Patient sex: M
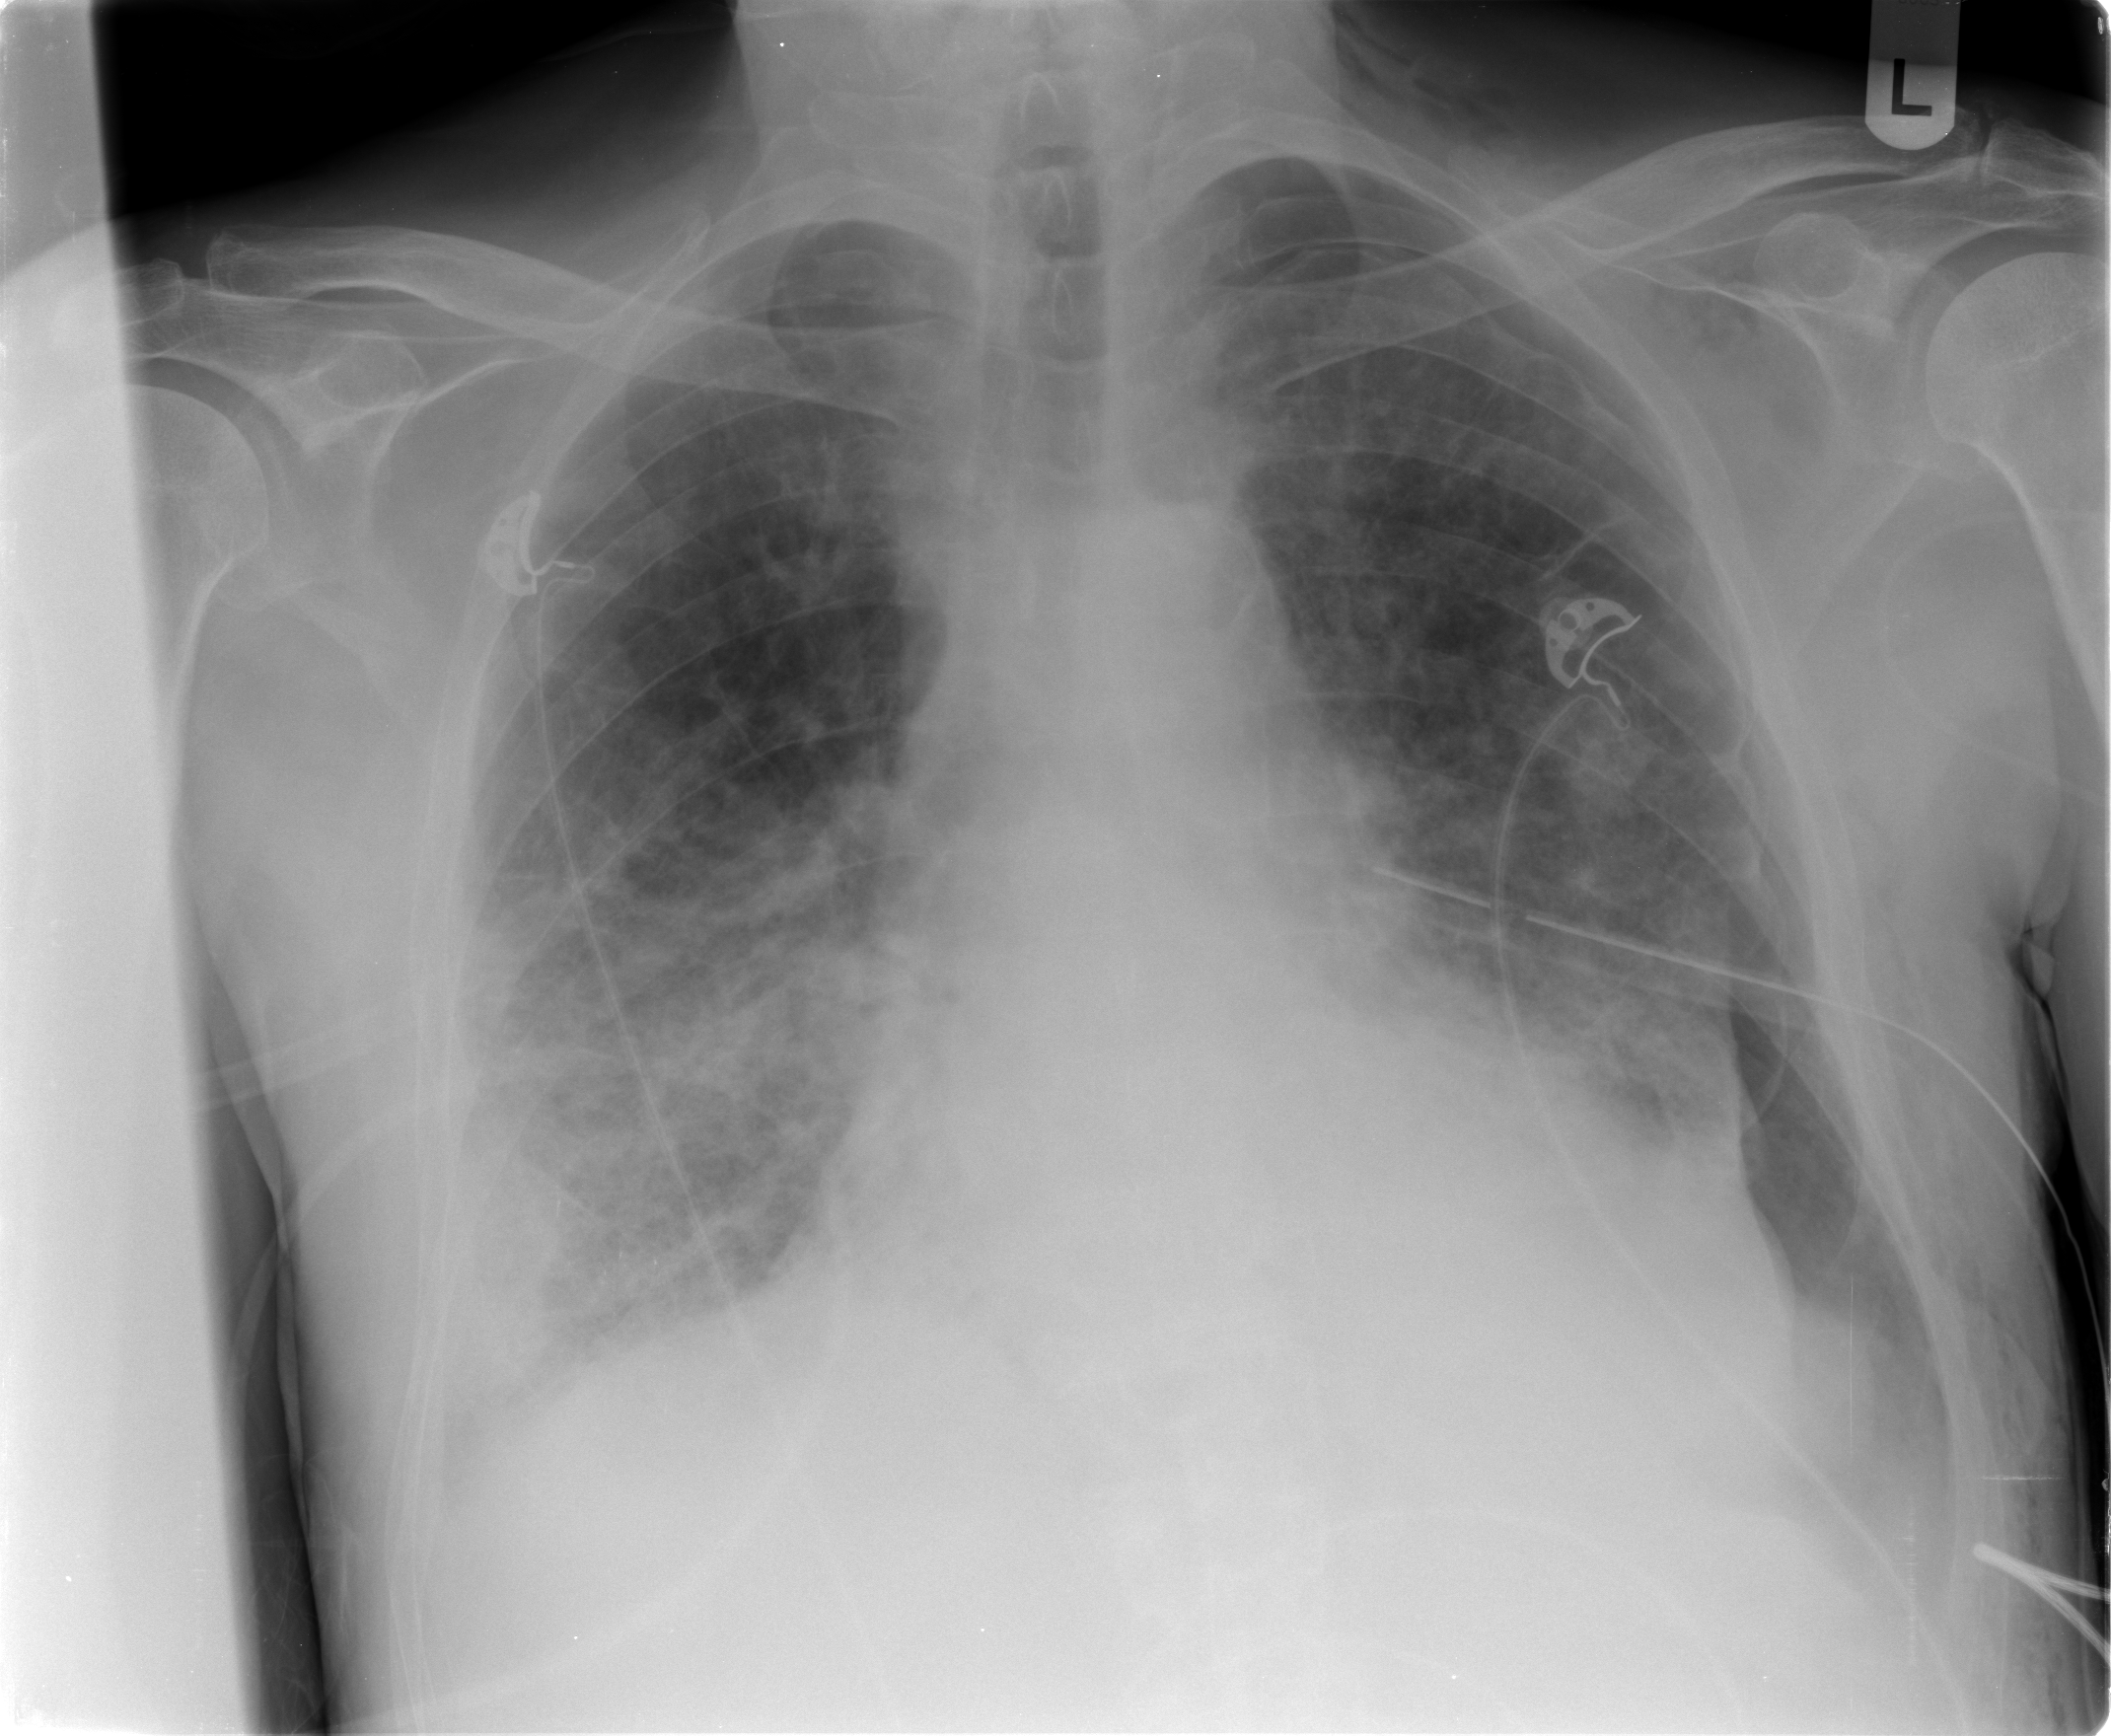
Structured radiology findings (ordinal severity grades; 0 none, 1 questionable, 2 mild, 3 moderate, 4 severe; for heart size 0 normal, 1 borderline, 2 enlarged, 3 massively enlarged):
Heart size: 2
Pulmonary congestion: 2
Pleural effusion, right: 1
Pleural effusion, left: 1
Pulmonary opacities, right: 3
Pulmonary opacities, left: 2
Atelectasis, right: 2
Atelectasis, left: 2